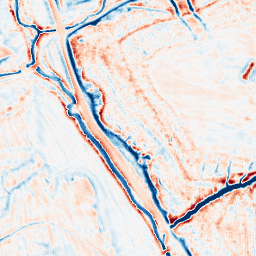
Category: edge_preserving
Decomposition family: bilateral
Decomposition parameters: d: 15
sigma_color: 100
sigma_space: 100
Upsampling method: fft_zeropad
Upsampling parameters: scale: 8
Upsampling scale: 8